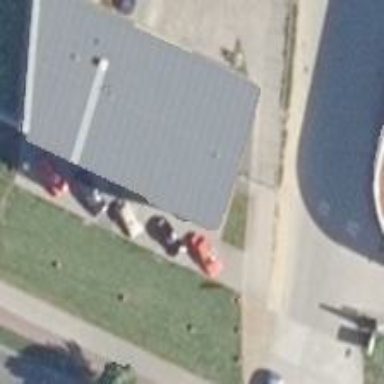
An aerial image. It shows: Shop that sells cars.